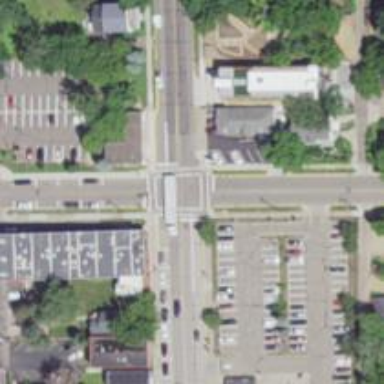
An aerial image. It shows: Marked footway crossing with lines.